Question: I have a custom solution that checks if a web-site is online, every 1 hour.
The result is something like this: (there is one entry per day)

There are 24 entries in a day (every hour). And every hour has a availability percentage (100%, 95%, 0% ... and so forth).
My questions are:
- how can I get up-time and downtime in percentage?- how can I calculate up-time and downtime using these values between 2 dates 'DateTime' and get the result in seconds?
The up-time is easy:
-
Then for downtime, can I just do 100 - 99.67 = 0.33 % ?
I have some issues in getting the up-time/downtime in seconds between 2 dates 'DateTime'
For example: if the range dates are 20.04.2015 - 26.05.2015
I think I should do like this:
For each day calculate the up-time as above (sum of all daily values divided by 24 entries) and assuming the following values:
- - - - - - -
Now the sum of the above values divided by the number of days (7 days between 20.04 and 26.04) which makes '97.91 %' availability between 20.04 and 26.04.
I assume to get 97.91 % up-time in seconds I should do like this:
'''
CultureInfo provider = CultureInfo.InvariantCulture;
DateTime first = DateTime.ParseExact("20.04.2015", "dd.MM.yyyy", provider);
DateTime last = DateTime.ParseExact("26.04.2015", "dd.MM.yyyy", provider);
TimeSpan time = last - first;
decimal secondsUptime = ((time.Days * 86400)/100) * 97.91m; //97.91 is the uptime calculated above for the time period.
// The problem is how to get this?
decimal secondsDowntime = ?
'''
What I have done so far, is this the correct approach?
How to get the secondsDowntime?
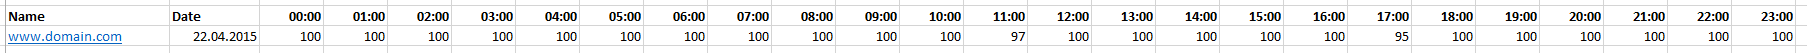
Answer: If you already have the Up time percent, All you have to do is very simple math:
'''
decimal PercentDownTime = 100 - PercentUpTime;
decimal SecondsUpTime = (time.Seconds / 100) * PercentUpTime;
decimal SecondsDownTime = (time.Seconds / 100) * PercentDownTime;
'''
Thanks to <URL> property.